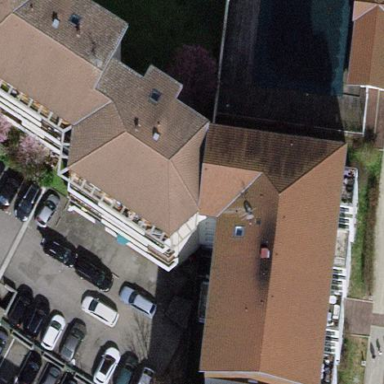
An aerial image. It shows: Apartments building with gabled roof that is oriented along.